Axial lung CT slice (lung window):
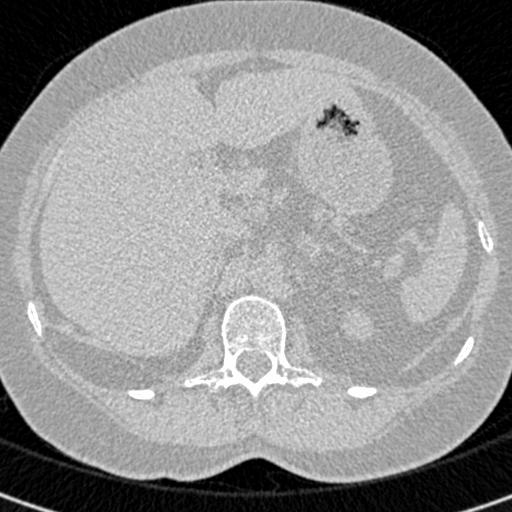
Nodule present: no